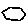
Label: hexagon